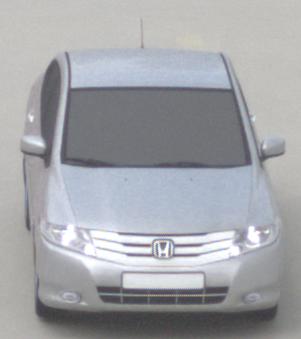
Make: Honda
Model: City
Detailed model: Gen. 6
Model produced from: 2008
Model produced until: 2013
Doors: 4
Color: white
Road condition: dry road
Daytime: morning or afternoon
Contrast: low contrast